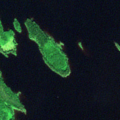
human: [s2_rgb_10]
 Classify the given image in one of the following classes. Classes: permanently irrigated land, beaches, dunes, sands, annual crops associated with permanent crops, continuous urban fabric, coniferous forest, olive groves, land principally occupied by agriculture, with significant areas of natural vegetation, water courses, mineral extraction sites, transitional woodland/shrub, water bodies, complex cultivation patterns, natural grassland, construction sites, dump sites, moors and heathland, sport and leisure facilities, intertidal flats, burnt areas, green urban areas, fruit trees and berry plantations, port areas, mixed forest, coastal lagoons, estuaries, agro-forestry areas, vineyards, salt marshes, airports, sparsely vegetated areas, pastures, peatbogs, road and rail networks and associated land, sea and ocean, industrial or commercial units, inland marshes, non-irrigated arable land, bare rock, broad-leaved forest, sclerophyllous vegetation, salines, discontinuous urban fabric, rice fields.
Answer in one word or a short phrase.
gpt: coniferous forest, mixed forest, water bodies